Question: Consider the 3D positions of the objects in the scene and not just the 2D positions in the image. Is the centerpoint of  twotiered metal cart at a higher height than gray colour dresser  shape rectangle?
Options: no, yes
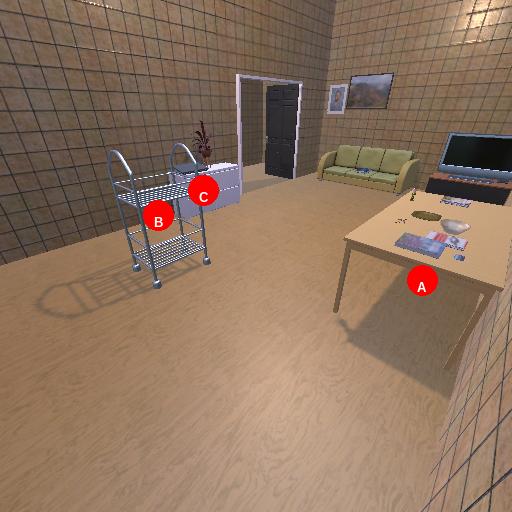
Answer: no